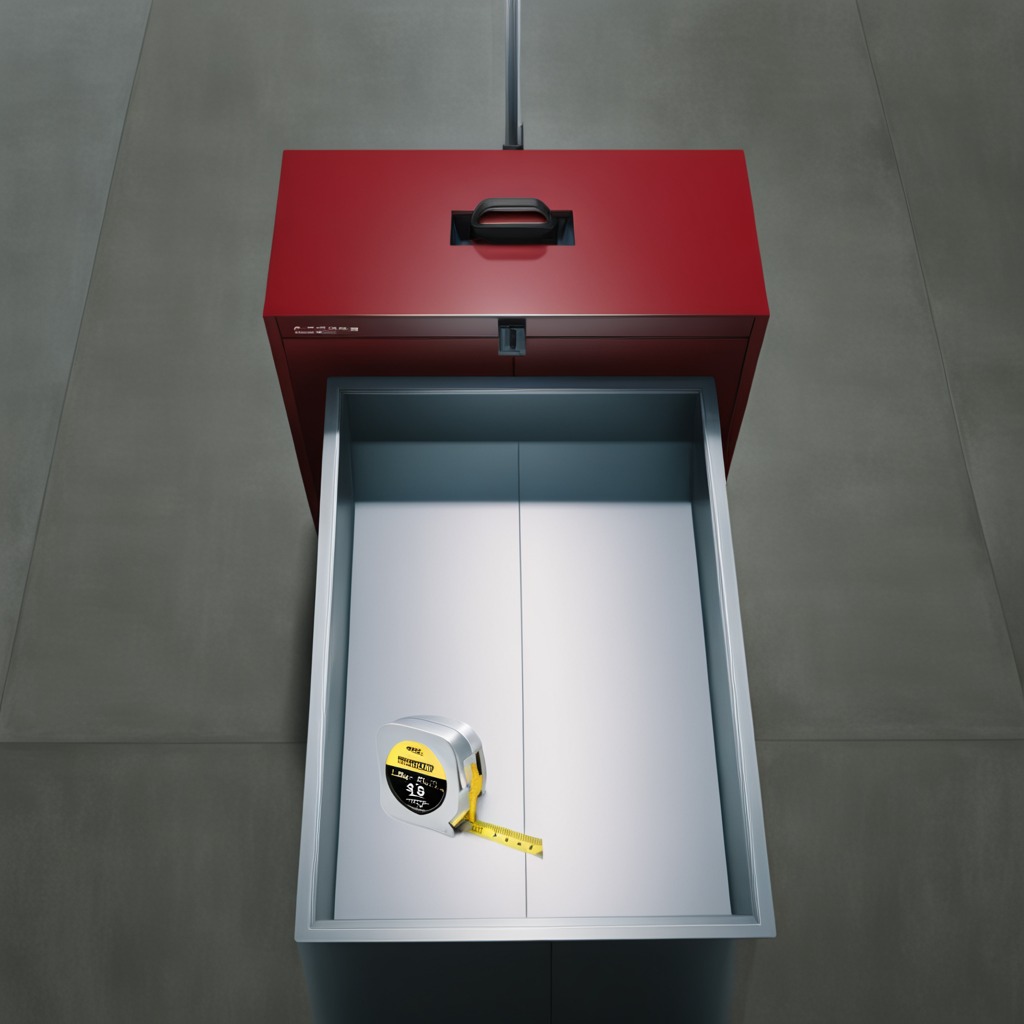
A measuring tape is lying on the toolbox surface in an airplane hangar workshop 8K.